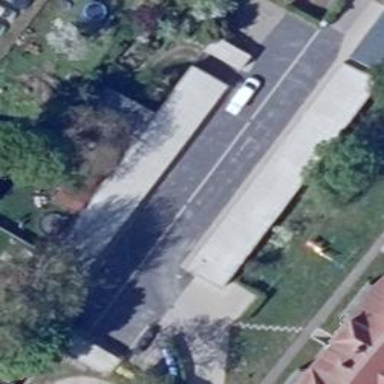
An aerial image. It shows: Area designated for garages.